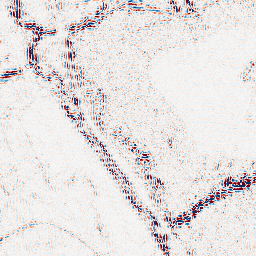
Category: wavelet
Decomposition family: wavelet_dwt
Decomposition parameters: wavelet: sym4
level: 2
Upsampling method: edge_directed
Upsampling parameters: scale: 4
Upsampling scale: 4